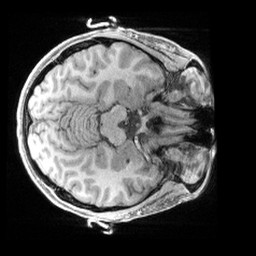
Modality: T1w
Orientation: axial
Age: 35
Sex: female
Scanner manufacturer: siemens
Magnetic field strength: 3 T
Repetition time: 2.4 s
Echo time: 0.00241 s